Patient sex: F
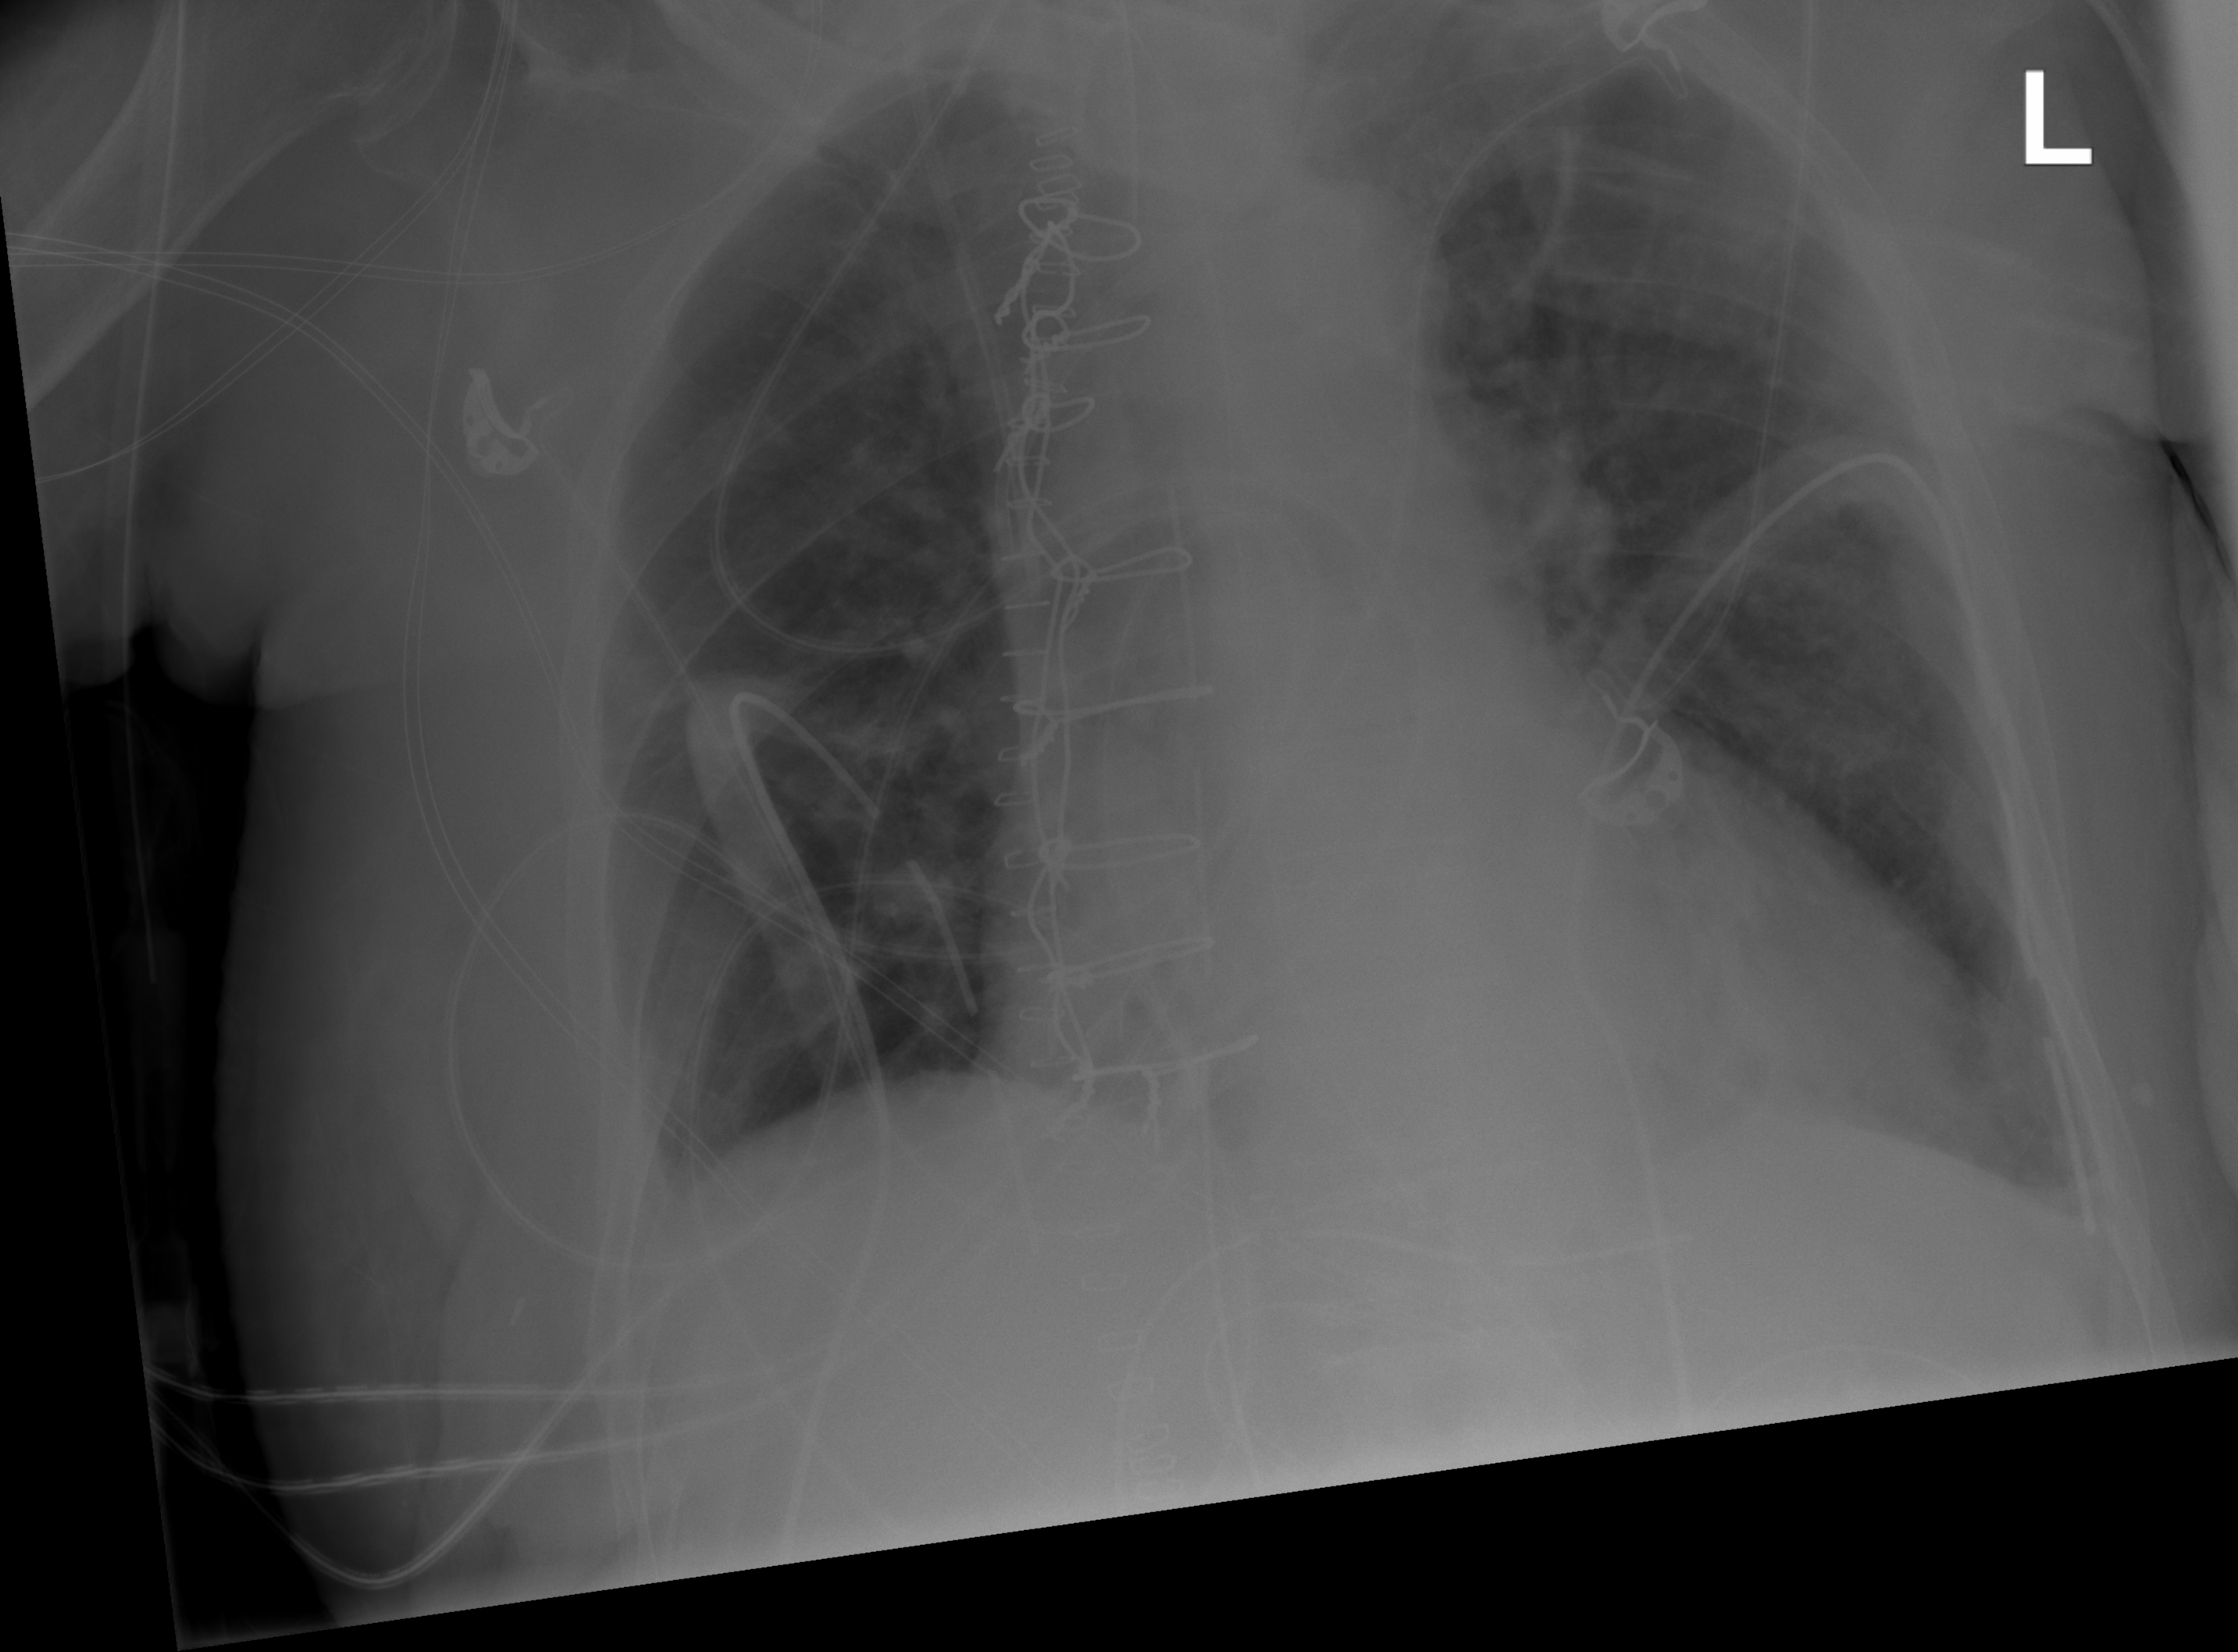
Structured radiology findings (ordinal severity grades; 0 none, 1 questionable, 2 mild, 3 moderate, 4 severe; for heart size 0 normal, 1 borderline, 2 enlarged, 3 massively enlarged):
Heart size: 0
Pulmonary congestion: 0
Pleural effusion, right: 0
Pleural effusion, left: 1
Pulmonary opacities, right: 0
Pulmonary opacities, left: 0
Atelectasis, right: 0
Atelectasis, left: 0